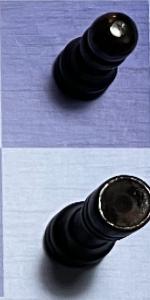
Label: Rook_Black